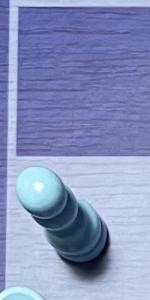
Label: Pawn_White